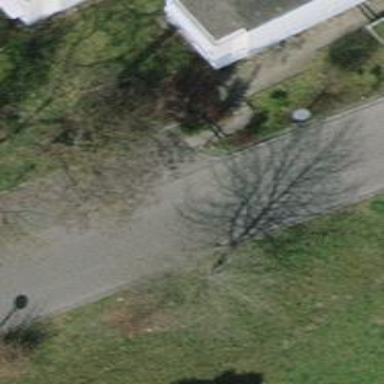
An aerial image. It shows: Urban tree adds touch of nature to the surroundings.